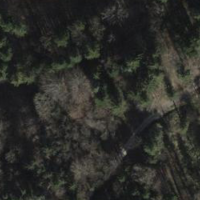
EUNIS habitat code: 44
Species observed at this site:
Caltha palustris